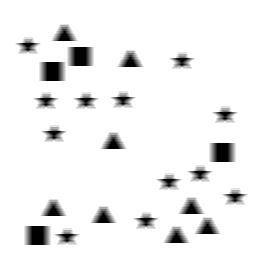
Squares: 4
Triangles: 8
Stars: 12
Total shapes: 24